Field crop: tomato
Growth stage: 1
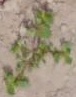
Species: portulaca